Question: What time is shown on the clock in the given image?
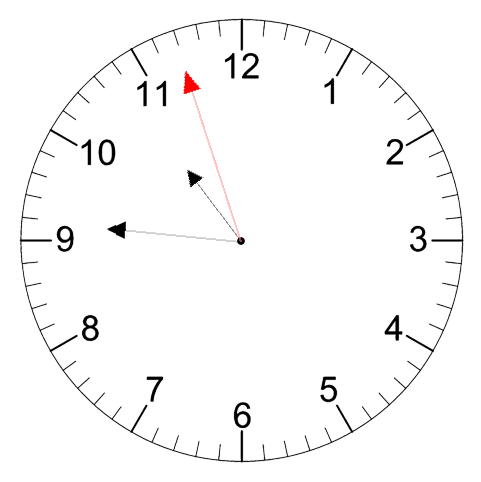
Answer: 10:45:57